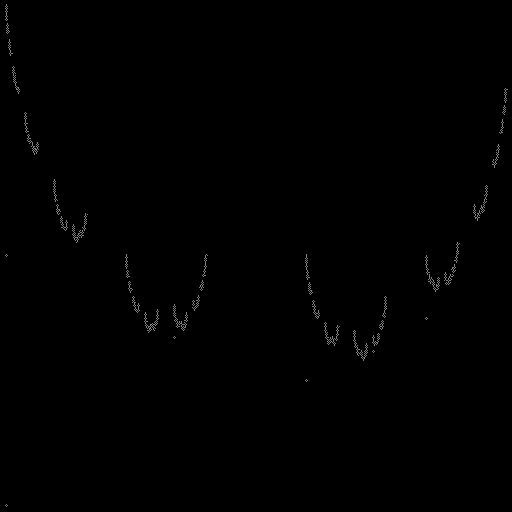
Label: a4